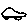
Label: car